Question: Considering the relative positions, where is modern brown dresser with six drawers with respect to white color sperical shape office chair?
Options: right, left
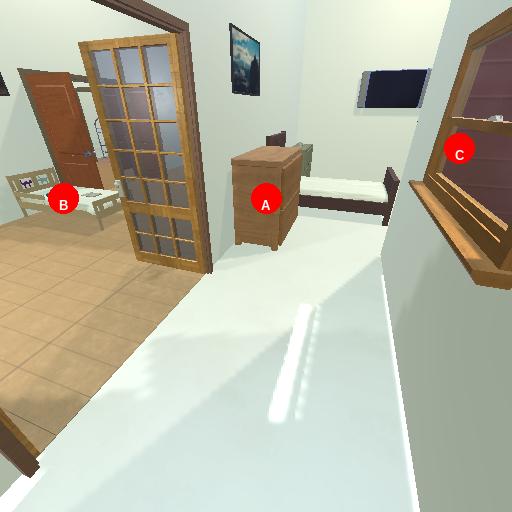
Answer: right